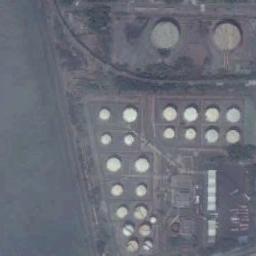
Label: storage tanks